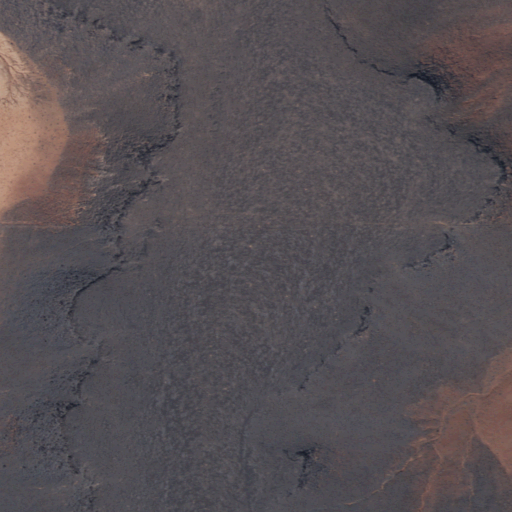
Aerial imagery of mountain in Arizona named Lava Point containing grassland and shrub